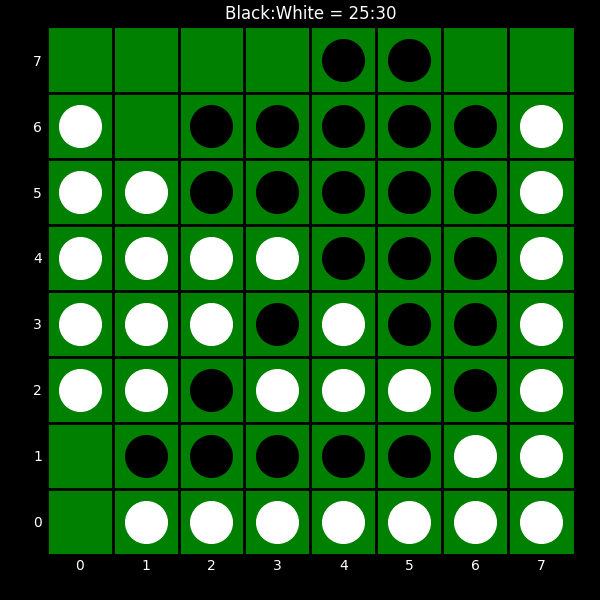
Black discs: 25
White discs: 30